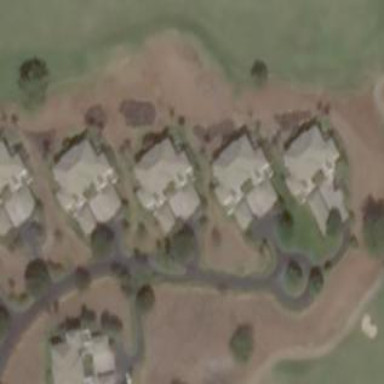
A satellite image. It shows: Golf course.